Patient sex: M
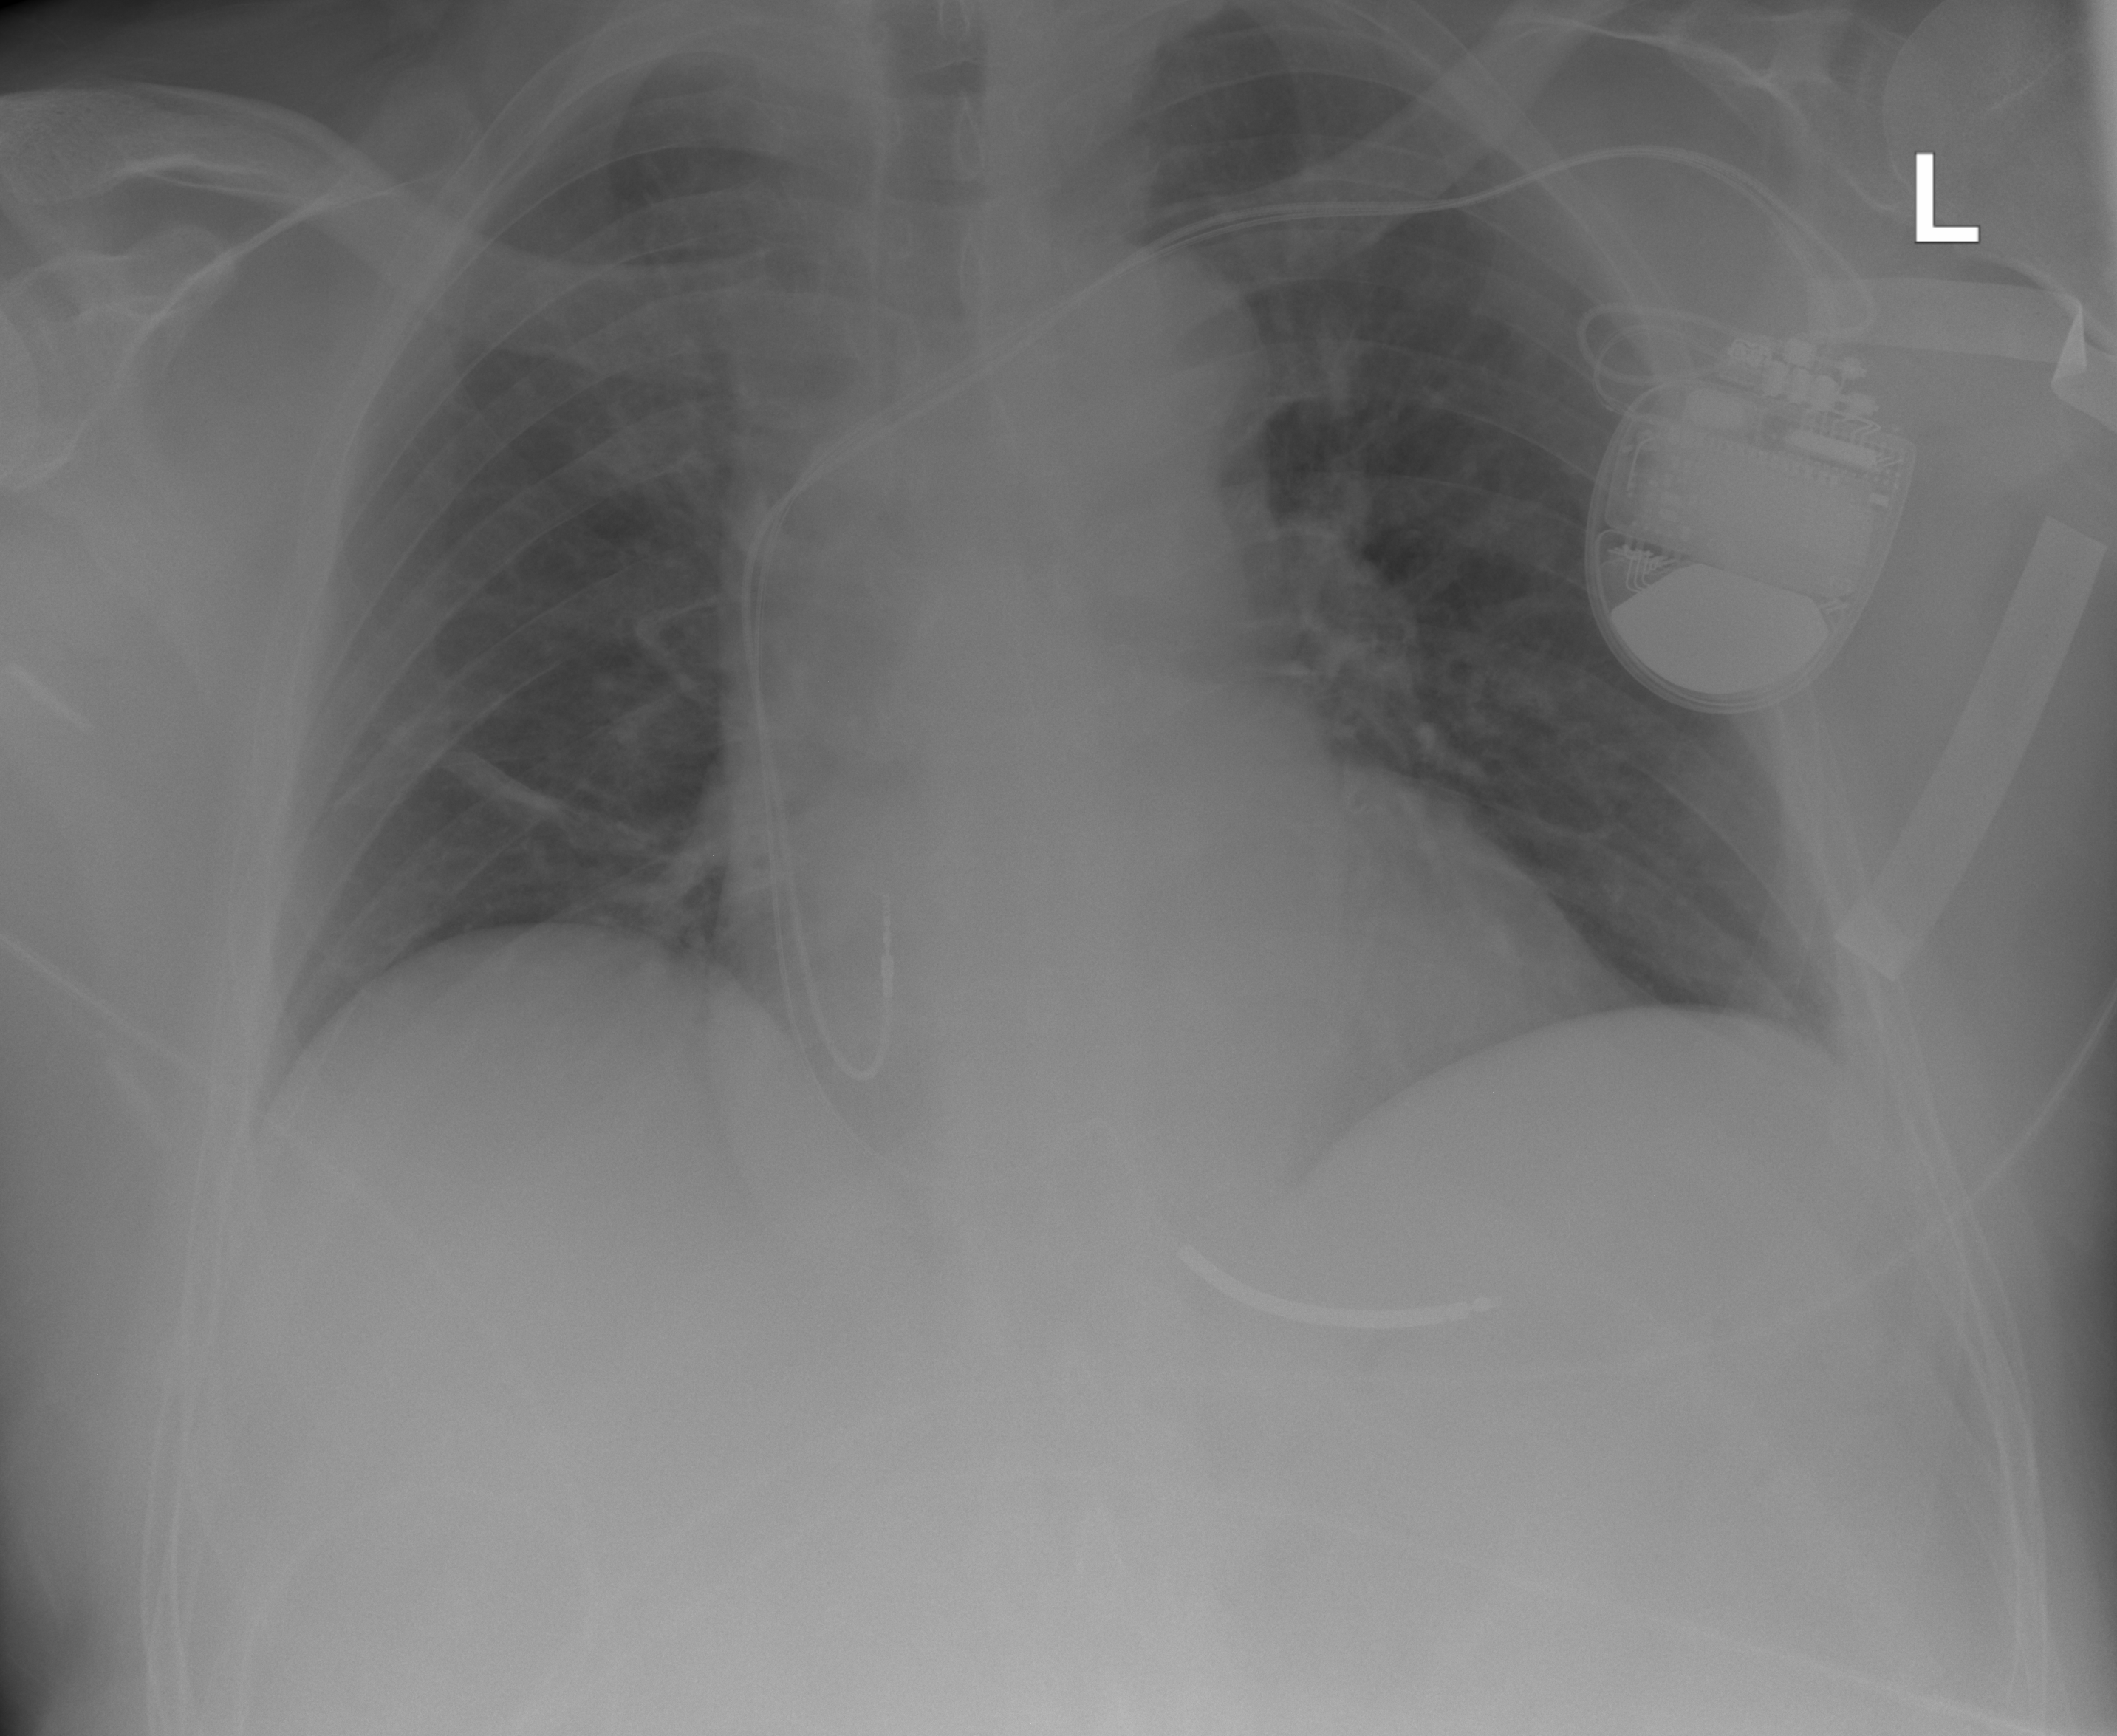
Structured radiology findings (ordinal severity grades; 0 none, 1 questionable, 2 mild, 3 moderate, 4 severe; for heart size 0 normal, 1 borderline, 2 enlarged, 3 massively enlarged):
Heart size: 2
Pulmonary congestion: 0
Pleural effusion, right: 0
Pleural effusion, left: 0
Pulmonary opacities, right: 0
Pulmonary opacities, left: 0
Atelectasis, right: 1
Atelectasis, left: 0